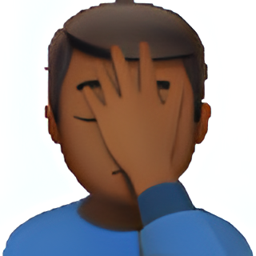
Name: man facepalming type 5
Emoji: 🤦🏾‍♂️
Group: People & Body
Sub-group: person-gesture